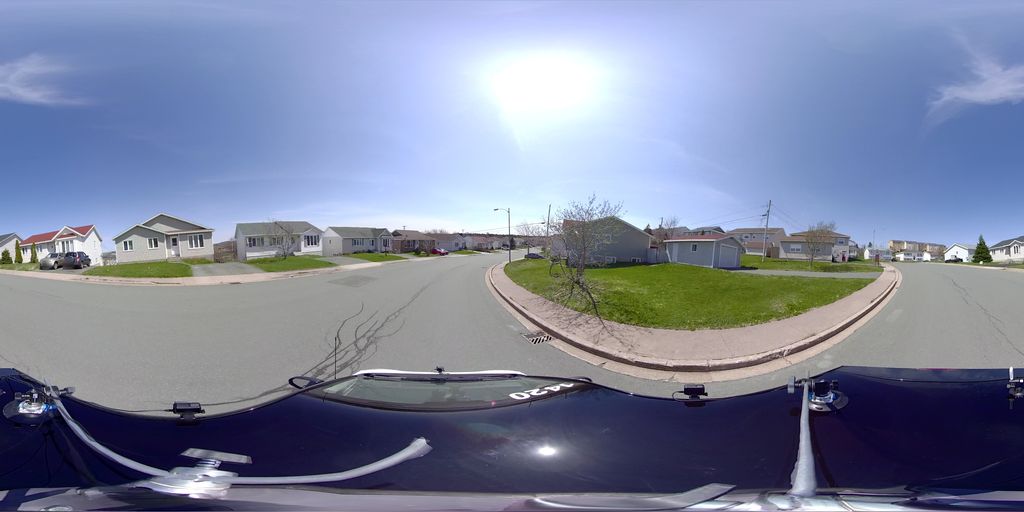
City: st_johns